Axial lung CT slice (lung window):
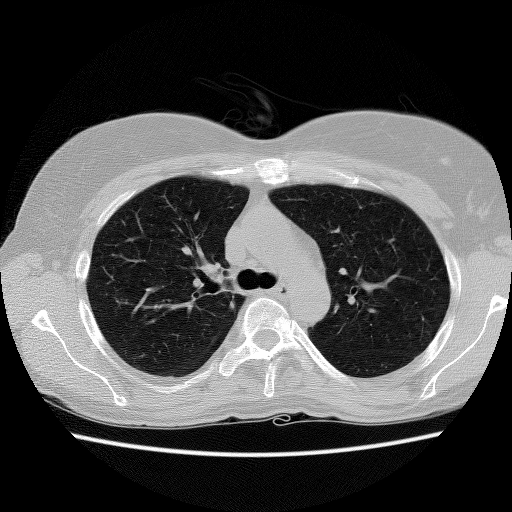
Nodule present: no